Question: What is the result of this measurement?
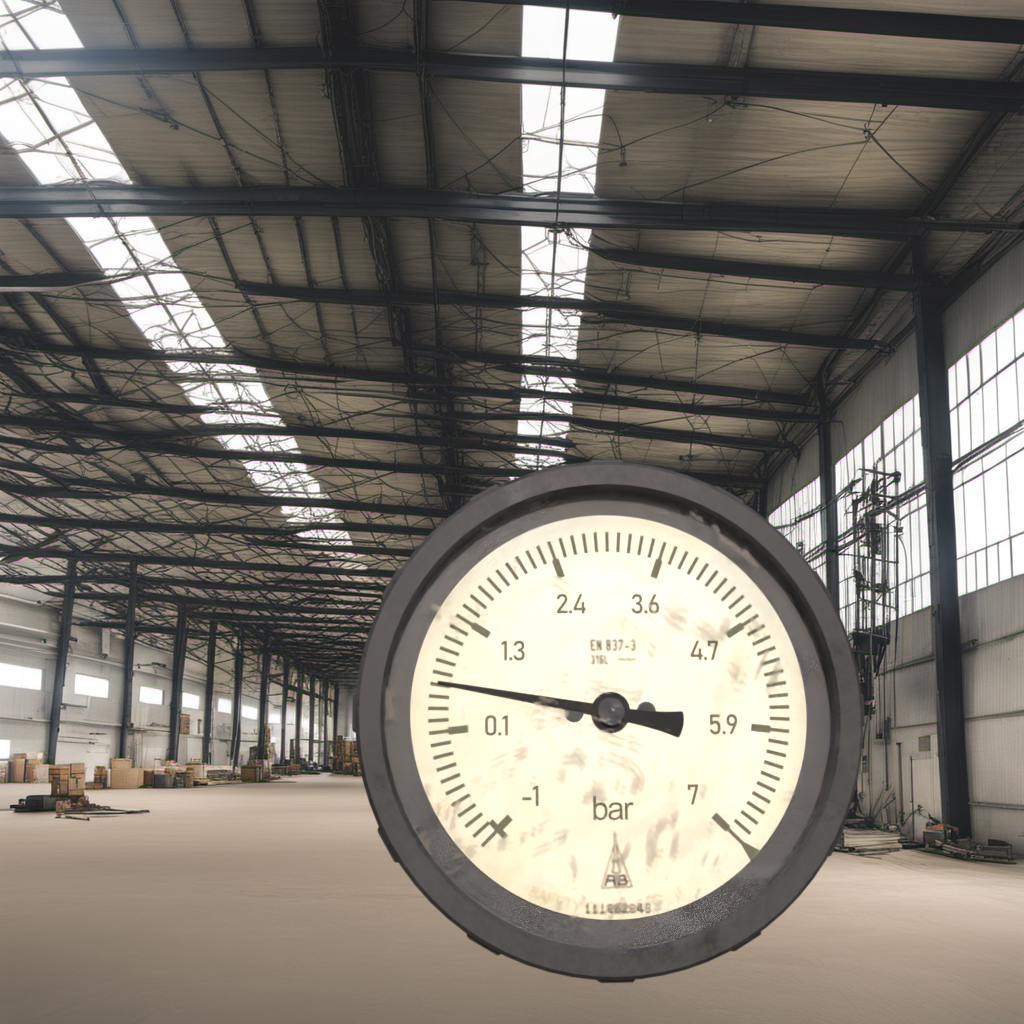
Answer: The result is 0.63
Question: What is the reading range of this measurement?
Answer: The range is from -1 to 7
Question: What is the minimum and maximum value of the measurement shown in the image?
Answer: The minimum value is -1 and the maximum value is 7